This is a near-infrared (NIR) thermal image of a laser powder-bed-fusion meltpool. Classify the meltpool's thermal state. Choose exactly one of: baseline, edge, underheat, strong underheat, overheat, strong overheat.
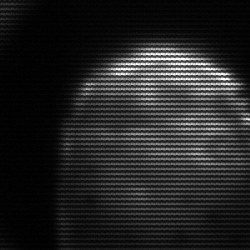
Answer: edge